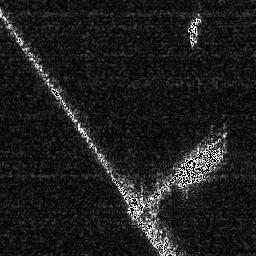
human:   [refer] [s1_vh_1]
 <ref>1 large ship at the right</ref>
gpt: <box>[[67, 56, 87, 73, 0]]</box>

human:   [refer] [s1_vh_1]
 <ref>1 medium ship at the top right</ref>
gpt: <box>[[71, 5, 78, 18, 0]]</box>